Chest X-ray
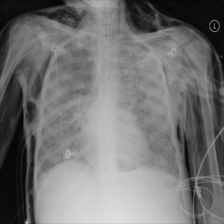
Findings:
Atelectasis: negative
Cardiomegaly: negative
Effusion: negative
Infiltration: positive
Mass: negative
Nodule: negative
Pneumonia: positive
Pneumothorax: negative
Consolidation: negative
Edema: positive
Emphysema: positive
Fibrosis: negative
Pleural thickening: negative
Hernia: negative